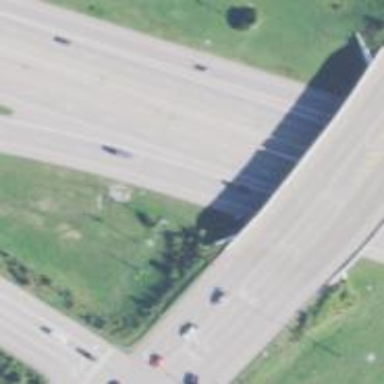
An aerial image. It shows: Trunk highway with expressway features.